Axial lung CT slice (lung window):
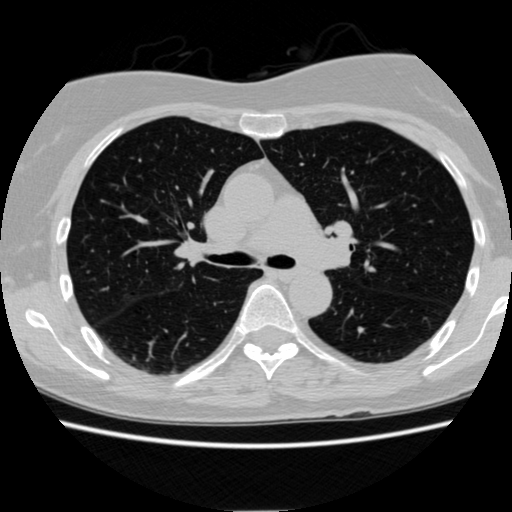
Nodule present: no